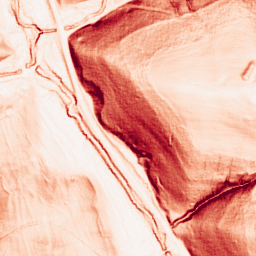
Category: morphological
Decomposition family: morphological_square
Decomposition parameters: operation: gradient
size: 3
Upsampling method: sinc_hamming
Upsampling parameters: scale: 8
kernel_size: 16
Upsampling scale: 8